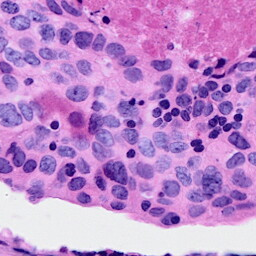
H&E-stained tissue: Breast